Field crop: maize
Growth stage: 2
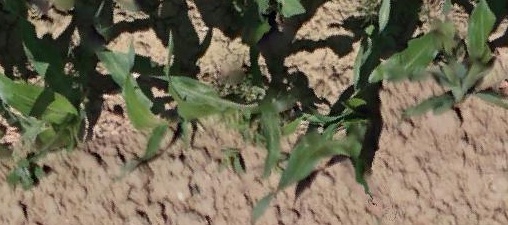
Species: maize